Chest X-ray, AP view. Patient: 23 years old, sex M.
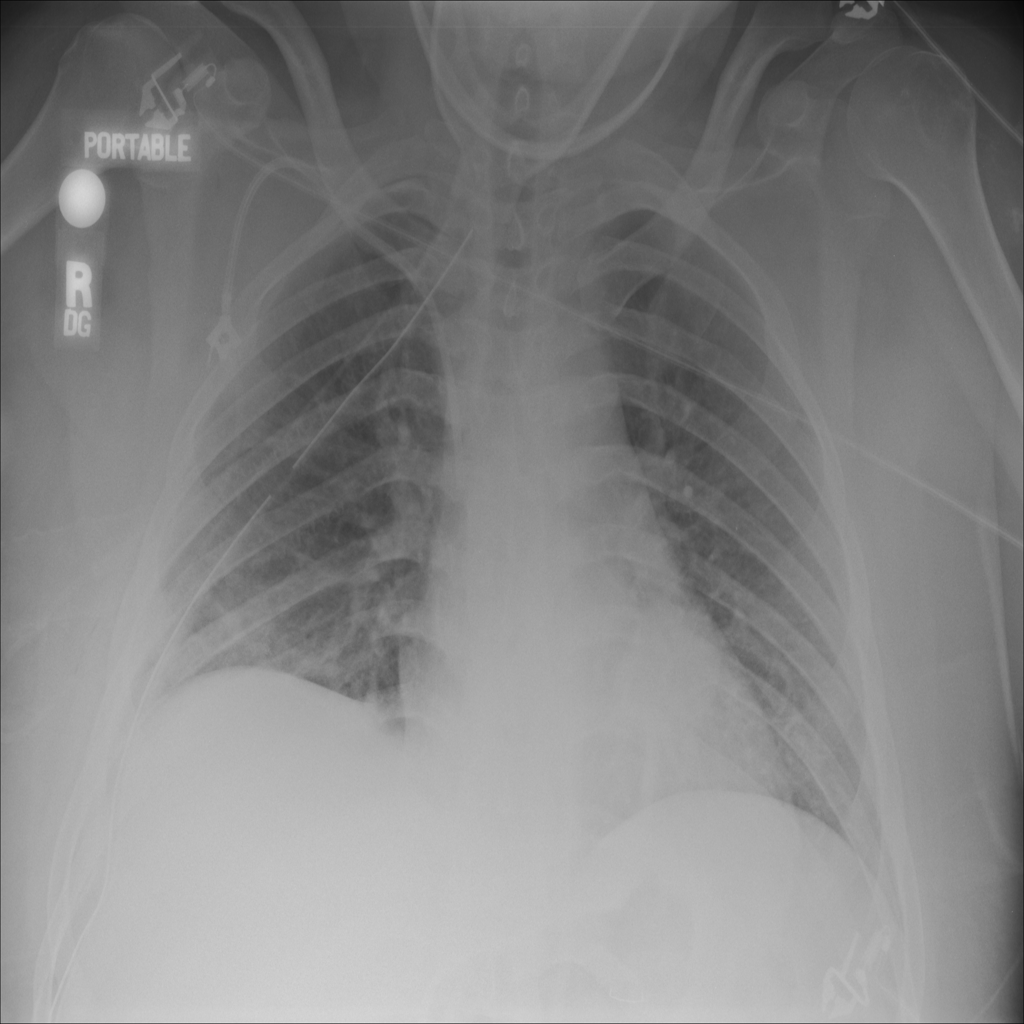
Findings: Mass